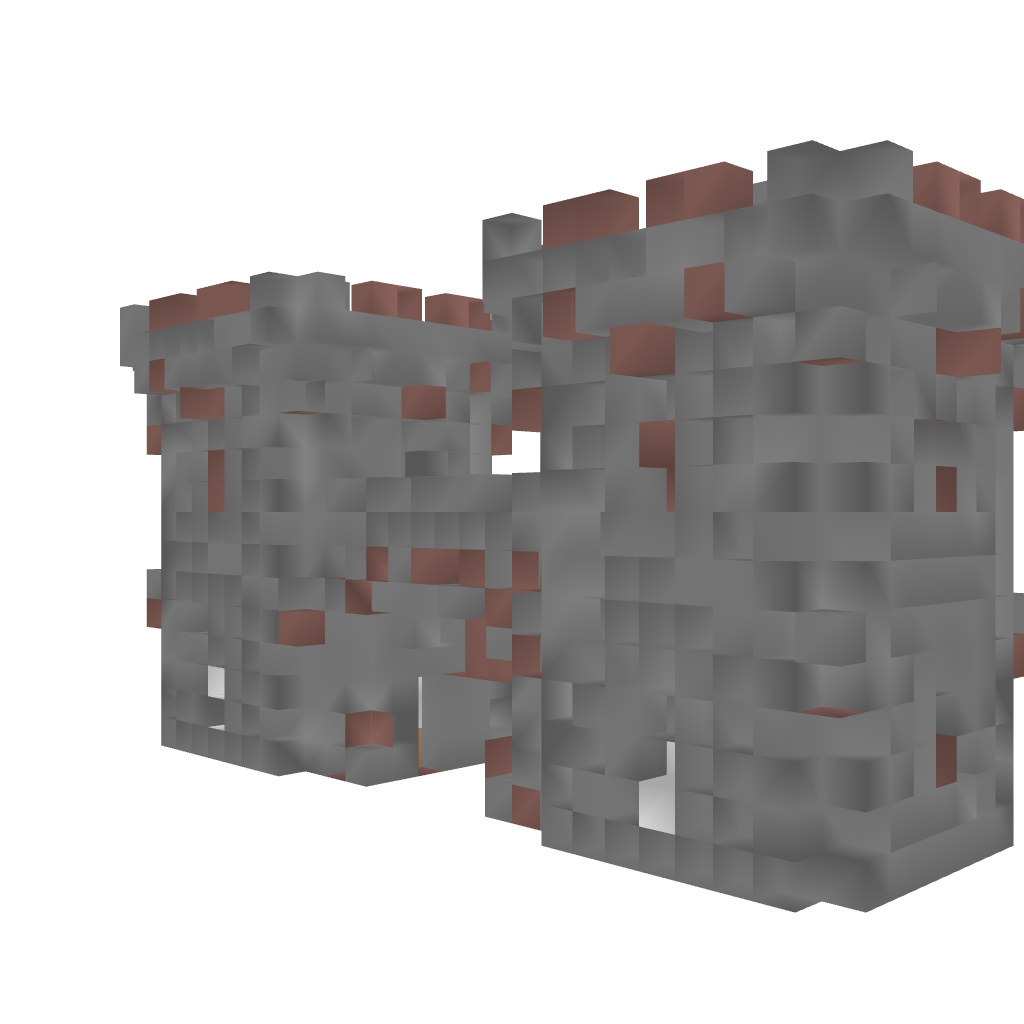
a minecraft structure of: Gatehouse 1 bad low quality